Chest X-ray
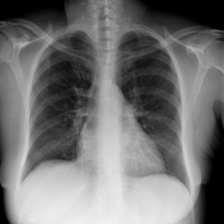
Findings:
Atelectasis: negative
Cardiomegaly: negative
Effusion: negative
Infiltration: negative
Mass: negative
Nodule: negative
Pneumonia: negative
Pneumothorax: negative
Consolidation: negative
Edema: negative
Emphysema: negative
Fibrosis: negative
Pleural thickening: negative
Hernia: negative